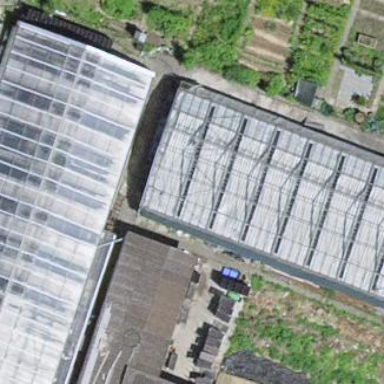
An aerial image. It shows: Greenhouse.